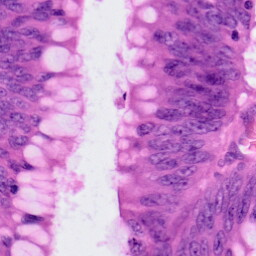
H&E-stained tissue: Colon